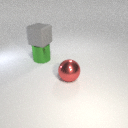
large green metal cylinder behind large red metal sphere